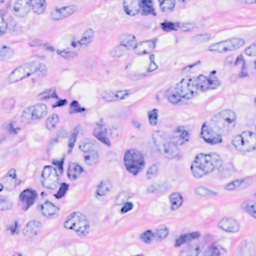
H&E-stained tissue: Breast